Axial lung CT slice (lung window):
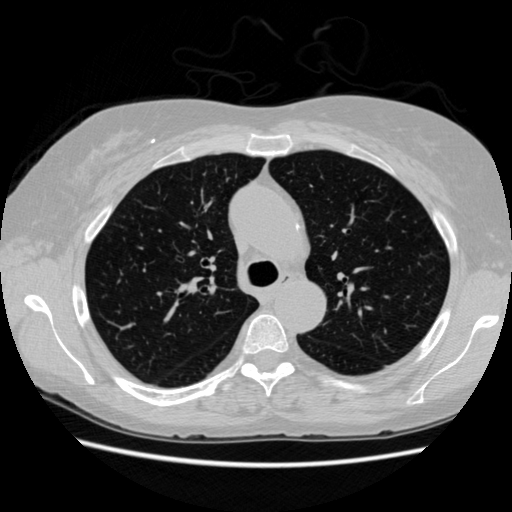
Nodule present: no